Field crop: maize
Growth stage: 1
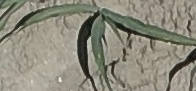
Species: sorghum